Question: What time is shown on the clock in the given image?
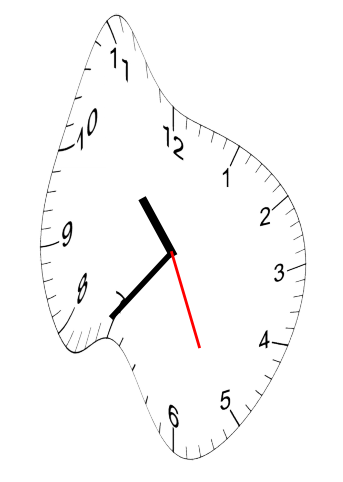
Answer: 10:36:26